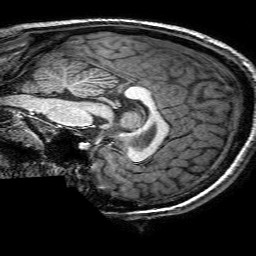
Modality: T1w
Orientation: sagittal
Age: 20
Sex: male